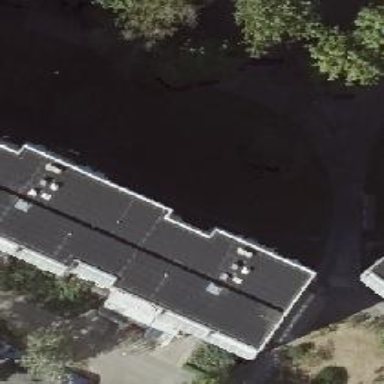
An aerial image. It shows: Apartment building with flat roof.